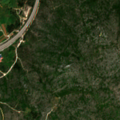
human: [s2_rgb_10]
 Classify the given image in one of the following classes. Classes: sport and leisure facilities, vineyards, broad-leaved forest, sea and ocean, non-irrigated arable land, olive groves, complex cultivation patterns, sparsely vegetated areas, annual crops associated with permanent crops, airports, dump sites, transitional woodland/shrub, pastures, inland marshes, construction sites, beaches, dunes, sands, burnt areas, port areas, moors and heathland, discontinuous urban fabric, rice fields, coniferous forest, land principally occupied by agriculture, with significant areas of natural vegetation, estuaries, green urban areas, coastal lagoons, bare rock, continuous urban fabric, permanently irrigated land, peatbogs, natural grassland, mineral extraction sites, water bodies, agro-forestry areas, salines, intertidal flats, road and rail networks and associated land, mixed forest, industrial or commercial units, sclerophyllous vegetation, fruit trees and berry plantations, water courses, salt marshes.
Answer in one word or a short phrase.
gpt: complex cultivation patterns, sclerophyllous vegetation, transitional woodland/shrub